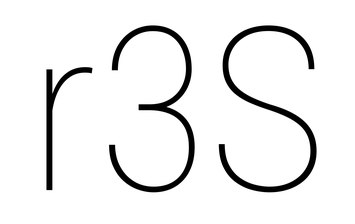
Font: Roboto_Condensed_Thin